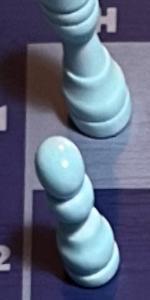
Label: Pawn_White